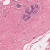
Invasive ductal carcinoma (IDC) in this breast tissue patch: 0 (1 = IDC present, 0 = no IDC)